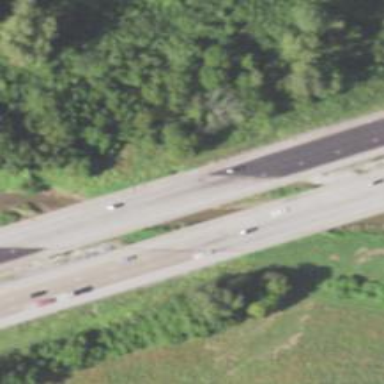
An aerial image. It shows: Motorway.